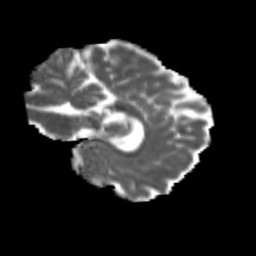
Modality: MD
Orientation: sagittal
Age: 26
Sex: female
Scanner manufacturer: siemens
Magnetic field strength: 3 T
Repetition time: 3.5 s
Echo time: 0.113 s